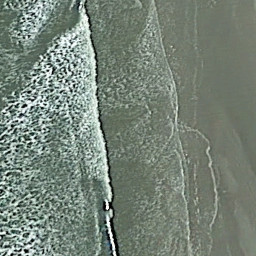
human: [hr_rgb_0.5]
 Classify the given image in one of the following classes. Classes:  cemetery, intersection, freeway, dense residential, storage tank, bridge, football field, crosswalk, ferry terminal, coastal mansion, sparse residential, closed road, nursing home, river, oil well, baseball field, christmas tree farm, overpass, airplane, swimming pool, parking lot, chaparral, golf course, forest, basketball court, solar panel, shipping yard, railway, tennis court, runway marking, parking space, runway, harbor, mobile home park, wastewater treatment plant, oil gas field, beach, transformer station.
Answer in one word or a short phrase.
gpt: beach